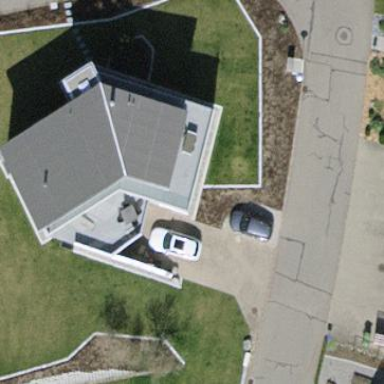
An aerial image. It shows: Detached building with skillion roof shape.